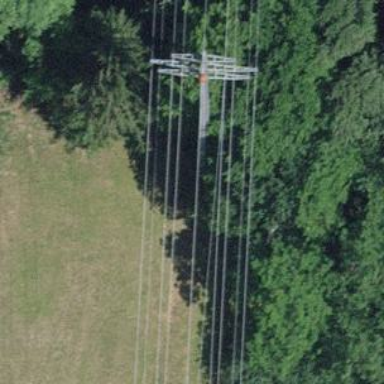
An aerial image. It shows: Power line is depicted.